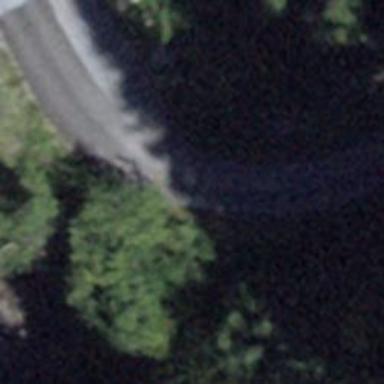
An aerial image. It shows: Agricultural trailer on tertiary road with asphalt surface crossing over bridge.